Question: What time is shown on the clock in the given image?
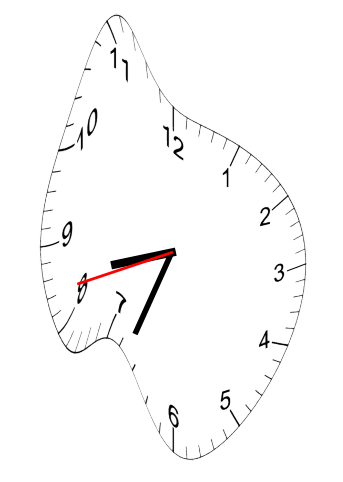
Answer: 08:33:42